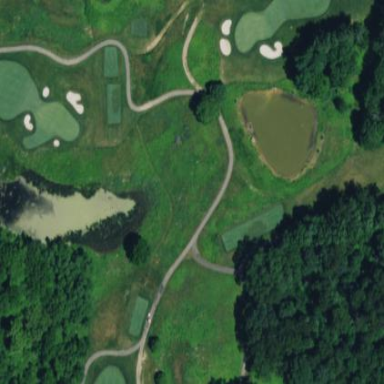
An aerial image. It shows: Picturesque scene of golf course with lateral water hazard.